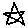
Label: star